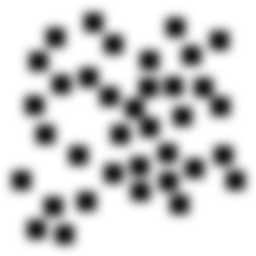
Squares: 36
Triangles: 0
Stars: 0
Total shapes: 36